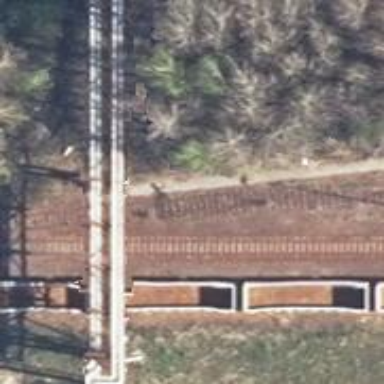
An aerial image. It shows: Railway yard.